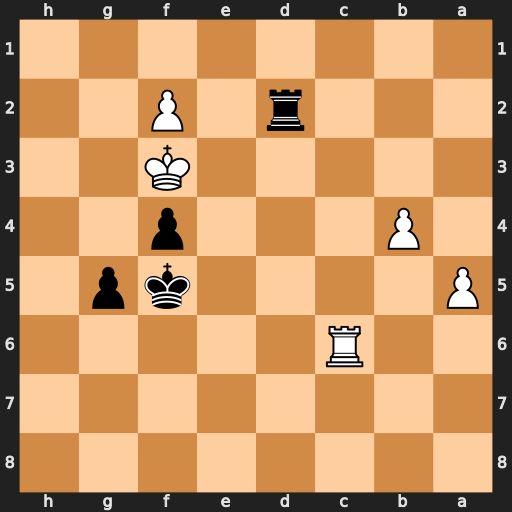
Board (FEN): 8/8/2R5/P4kp1/1P3p2/5K2/3r1P2/8
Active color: b
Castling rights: -
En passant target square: -
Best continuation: g4+ Kg2 g3 Kh3 Rxf2